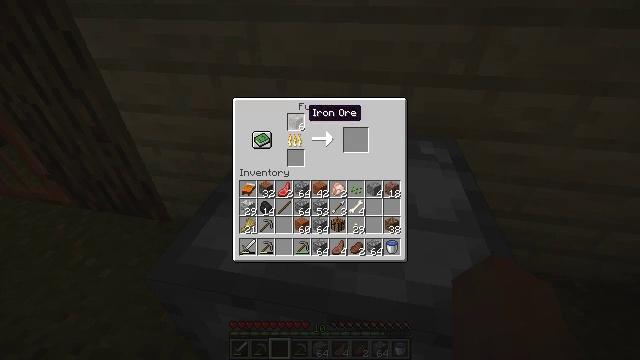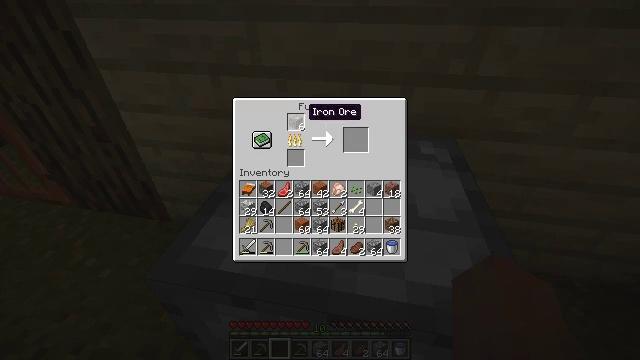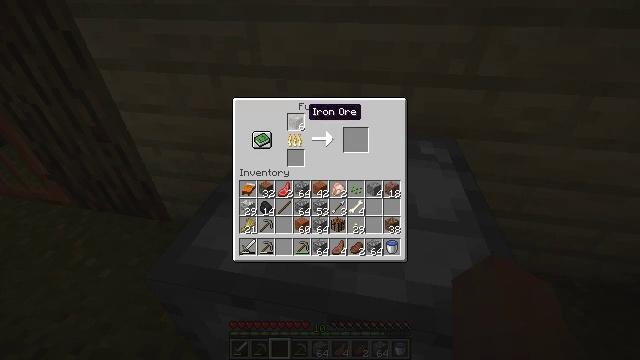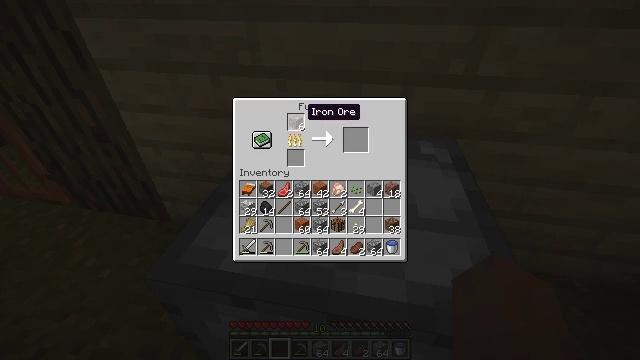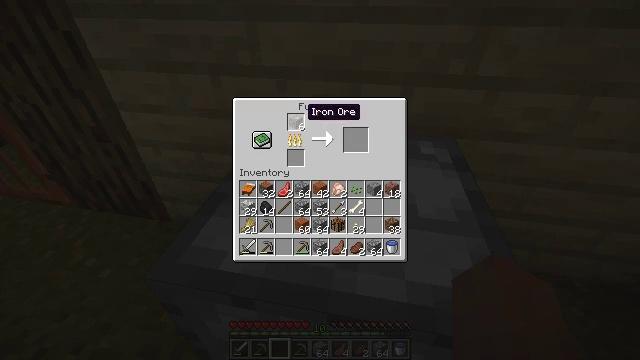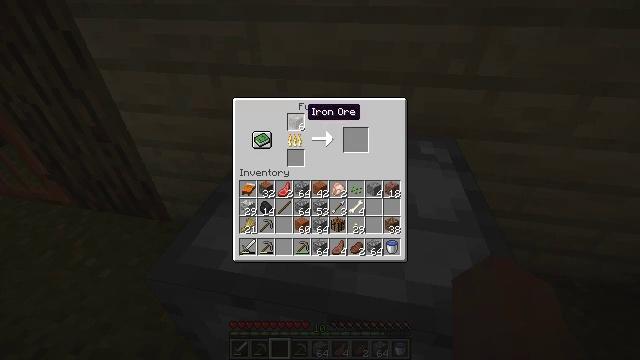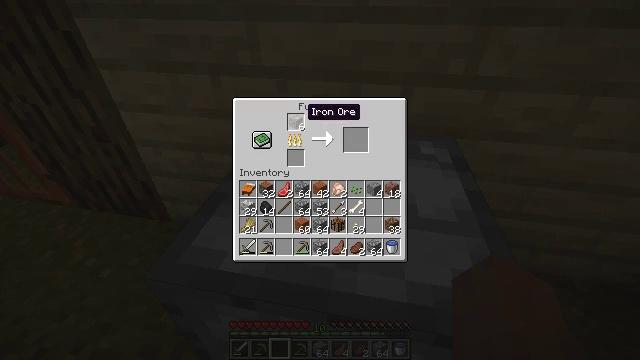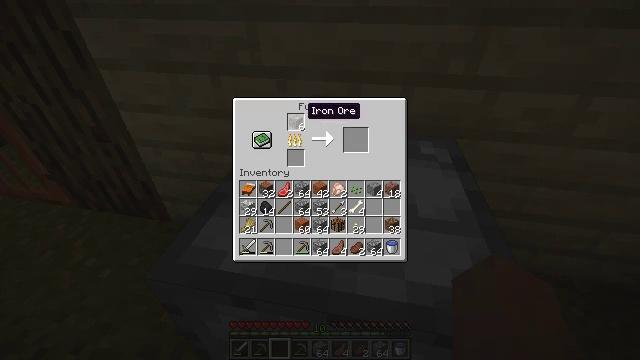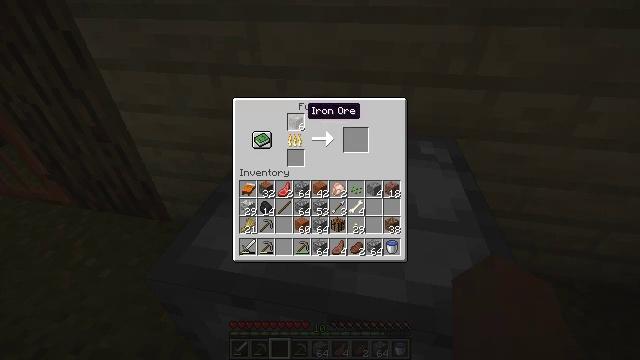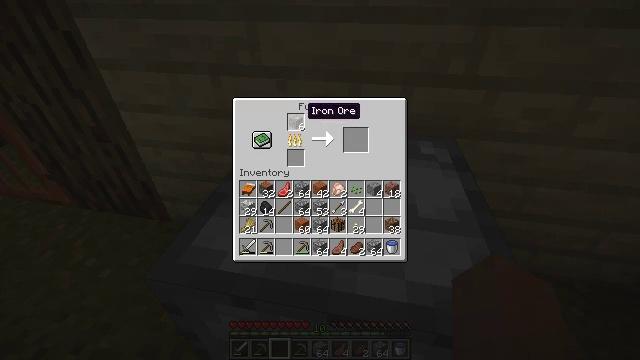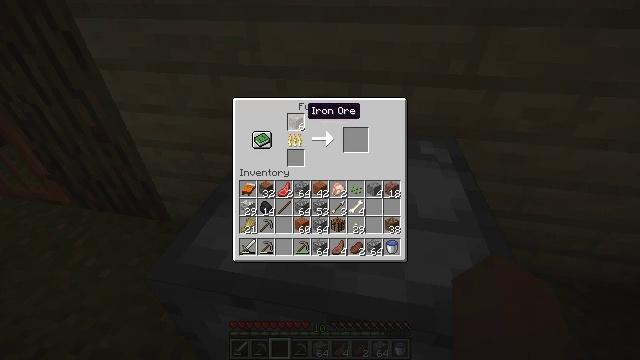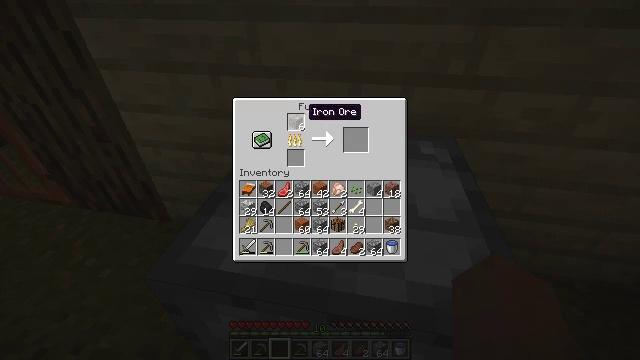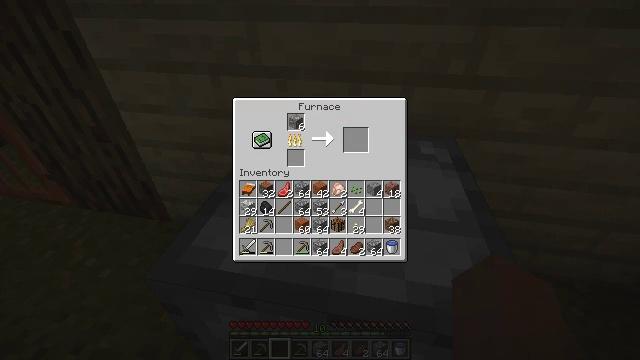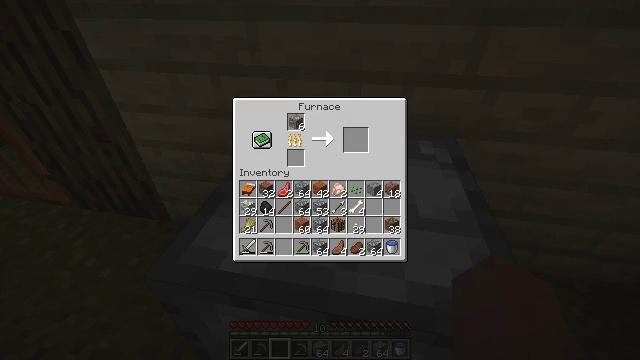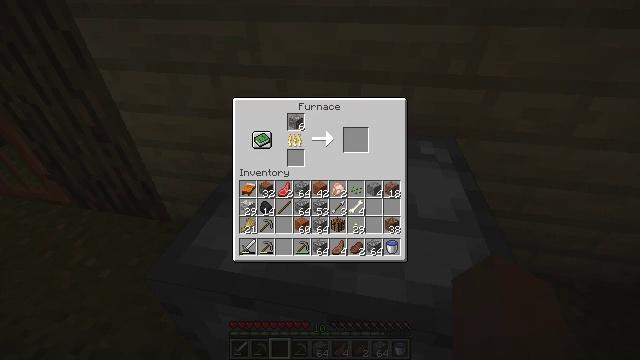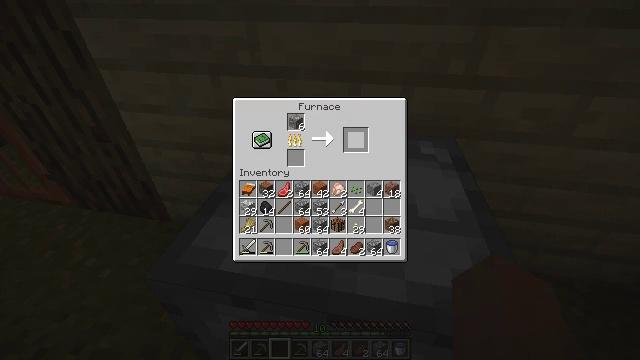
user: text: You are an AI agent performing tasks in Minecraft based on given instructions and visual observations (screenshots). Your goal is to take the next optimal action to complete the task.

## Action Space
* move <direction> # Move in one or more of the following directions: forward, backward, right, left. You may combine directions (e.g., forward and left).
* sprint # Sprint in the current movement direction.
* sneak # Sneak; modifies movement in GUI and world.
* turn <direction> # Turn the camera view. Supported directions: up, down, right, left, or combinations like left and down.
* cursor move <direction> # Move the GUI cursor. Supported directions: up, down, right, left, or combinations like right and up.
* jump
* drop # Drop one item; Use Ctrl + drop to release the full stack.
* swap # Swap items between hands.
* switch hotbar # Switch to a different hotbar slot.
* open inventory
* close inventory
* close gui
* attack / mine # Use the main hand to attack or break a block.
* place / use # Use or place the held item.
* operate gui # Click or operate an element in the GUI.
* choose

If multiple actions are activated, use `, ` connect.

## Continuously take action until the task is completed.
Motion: motion action
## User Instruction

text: Use the crafting table to craft an acacia button.
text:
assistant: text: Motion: no_op
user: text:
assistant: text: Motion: no_op
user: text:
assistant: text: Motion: no_op
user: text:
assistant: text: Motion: no_op
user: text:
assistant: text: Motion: no_op
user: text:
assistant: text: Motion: no_op
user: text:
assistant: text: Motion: no_op
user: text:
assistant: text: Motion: no_op
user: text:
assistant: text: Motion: no_op
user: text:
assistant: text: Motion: no_op
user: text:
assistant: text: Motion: no_op
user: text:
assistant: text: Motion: no_op
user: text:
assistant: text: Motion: no_op
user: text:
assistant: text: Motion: cursor move right and down
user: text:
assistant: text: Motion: no_op
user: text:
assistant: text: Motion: no_op
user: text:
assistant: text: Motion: no_op
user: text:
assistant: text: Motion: no_op
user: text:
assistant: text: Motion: no_op
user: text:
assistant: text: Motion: no_op
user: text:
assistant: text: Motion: no_op
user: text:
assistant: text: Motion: no_op
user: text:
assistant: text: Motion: no_op
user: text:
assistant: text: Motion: no_op
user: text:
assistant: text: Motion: no_op
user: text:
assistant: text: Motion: no_op
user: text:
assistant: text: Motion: no_op
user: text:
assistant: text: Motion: no_op
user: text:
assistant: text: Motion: no_op
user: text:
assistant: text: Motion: no_op